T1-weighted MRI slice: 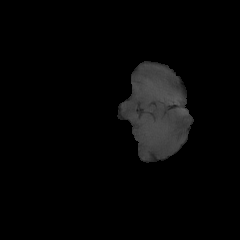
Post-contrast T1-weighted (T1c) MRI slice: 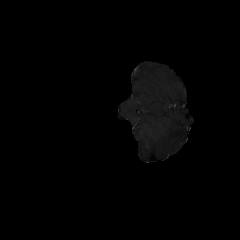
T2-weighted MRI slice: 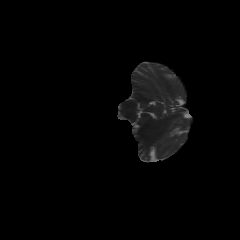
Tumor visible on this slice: no